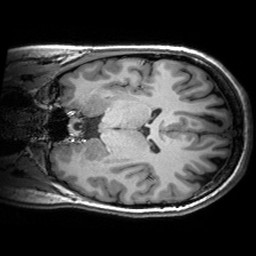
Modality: T1w
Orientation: coronal
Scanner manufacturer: siemens
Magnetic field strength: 3 T
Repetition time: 2.53 s
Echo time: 0.00299 s